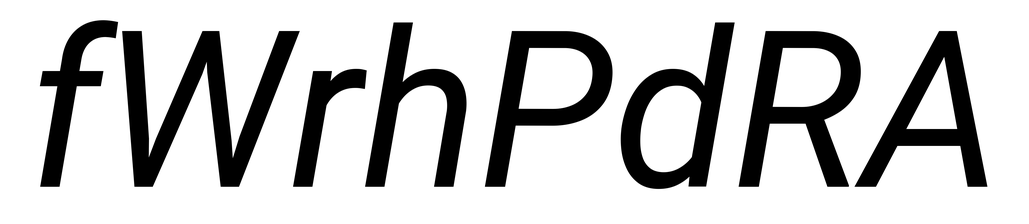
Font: Roboto-Italic_Italic